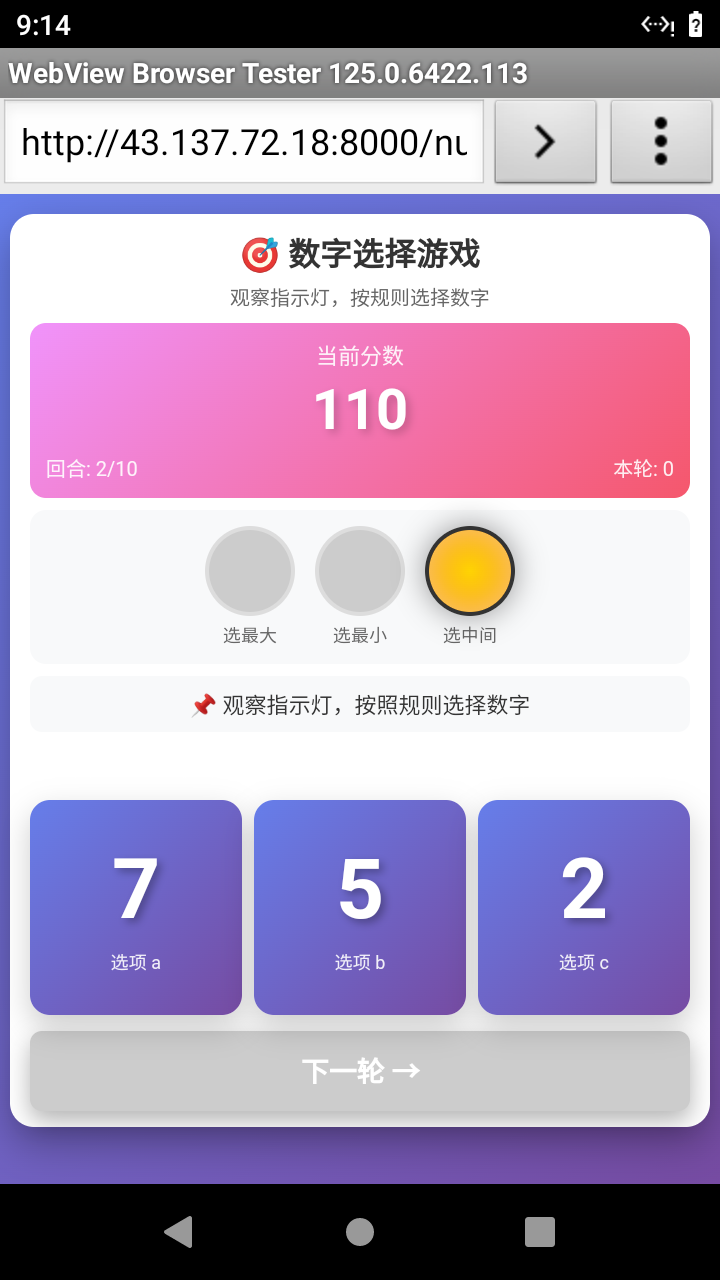

Select the correct number based on the traffic light color.
Answer: 1